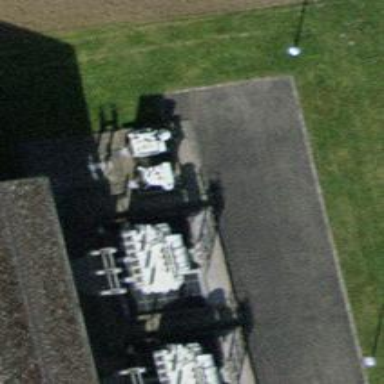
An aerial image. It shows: Transformer.